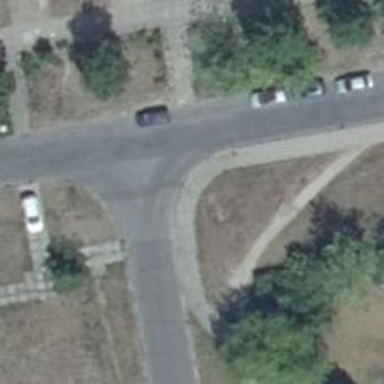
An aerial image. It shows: Footway with concrete surface.